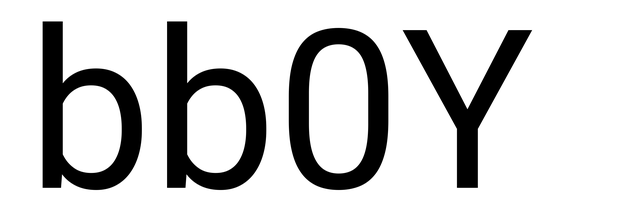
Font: Roboto_Regular